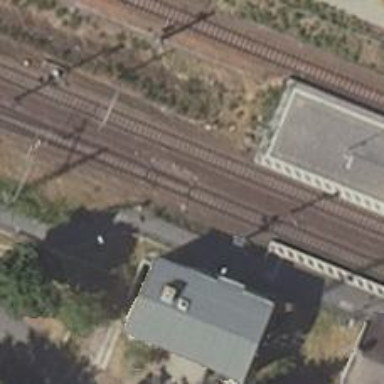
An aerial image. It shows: Railway switch.